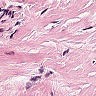
Metastatic tissue present: no